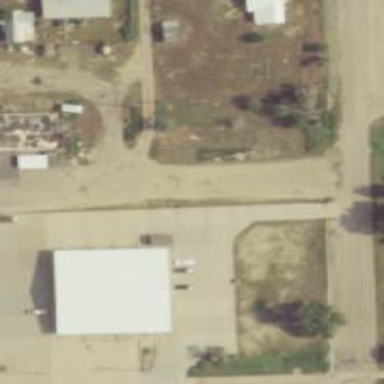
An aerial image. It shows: Service road or alley with grade 3 track type.